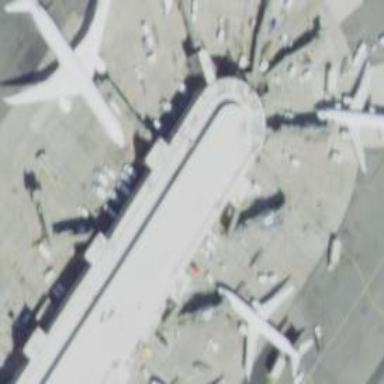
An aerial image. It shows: Airport gate.